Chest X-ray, AP view. Patient: 44 years old, sex M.
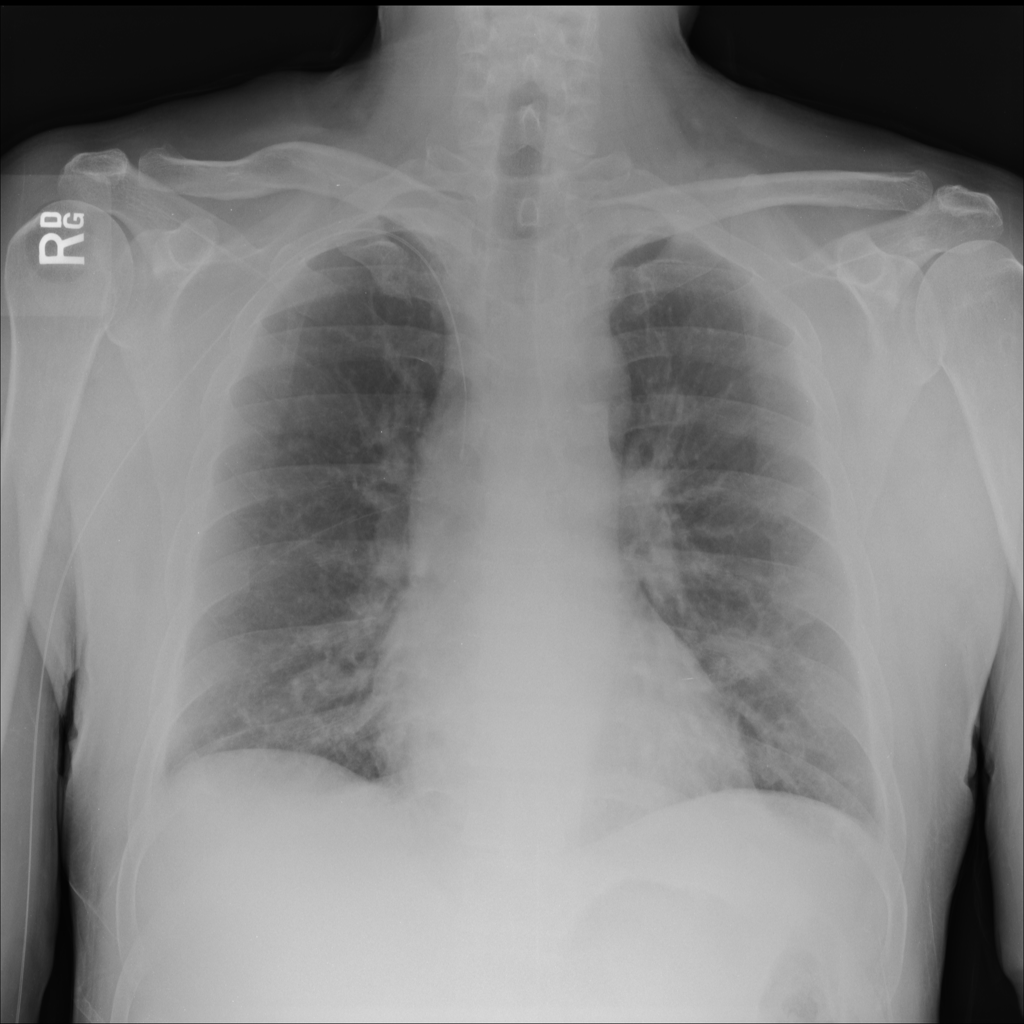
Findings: No Finding